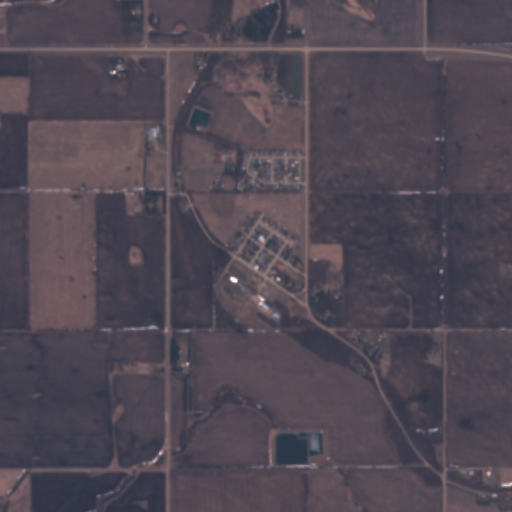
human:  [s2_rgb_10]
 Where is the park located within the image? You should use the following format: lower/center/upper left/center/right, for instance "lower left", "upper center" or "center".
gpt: The park is located in the lower right of the image.
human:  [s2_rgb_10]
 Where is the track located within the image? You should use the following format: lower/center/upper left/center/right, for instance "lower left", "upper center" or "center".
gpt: The track is located in the center of the image.
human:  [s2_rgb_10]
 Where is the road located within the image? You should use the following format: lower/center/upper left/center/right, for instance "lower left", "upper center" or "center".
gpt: There is no road in the image.